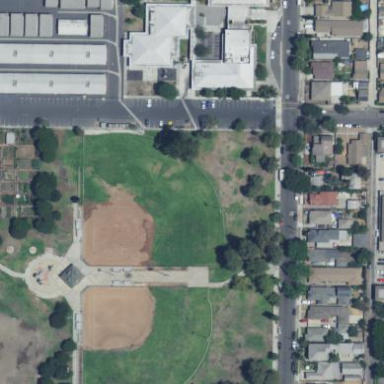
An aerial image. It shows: Baseball pitch for leisure land activities.